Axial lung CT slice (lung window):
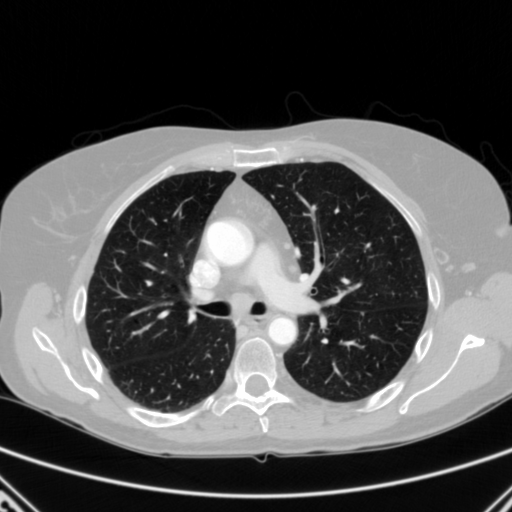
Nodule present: no